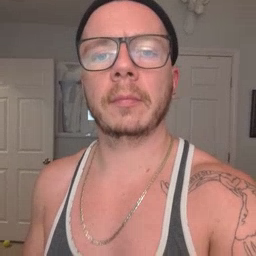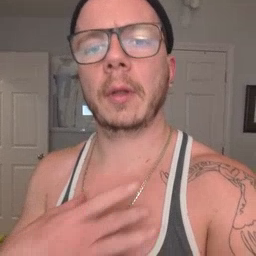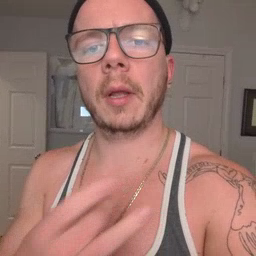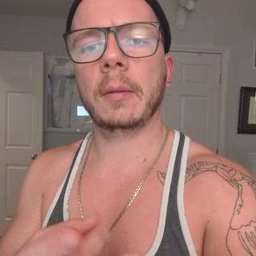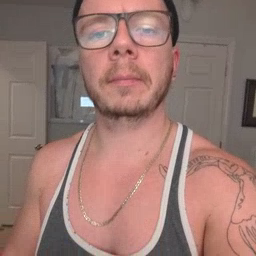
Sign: like